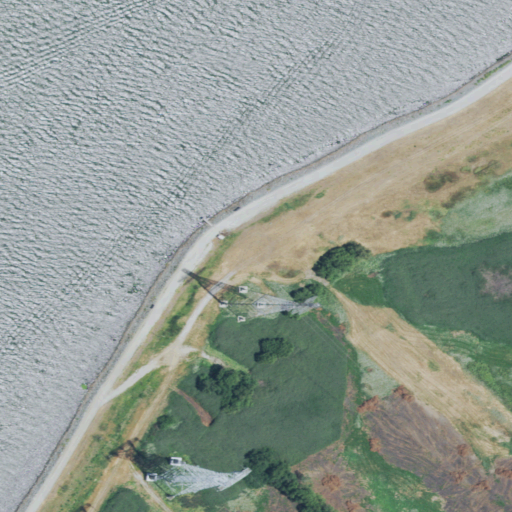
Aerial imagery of cape in California named Jersey Point containing cultivated crops, open water, and herbaceous wetlands